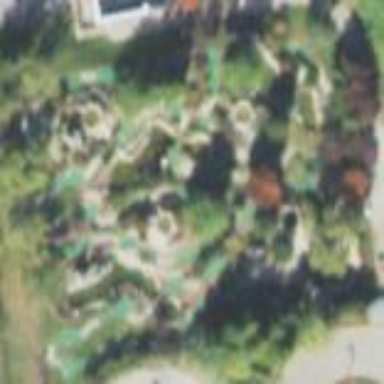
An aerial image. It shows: Miniature golf leisure land.